Question: I can't understand this error:
In this call to method SetVolume, = <PHONE> and = 93552000. Volume is an Integer property, and size is also Integer, as you can see.
The class is a partial class of a dbml entity class, however this Volume property is NOT a column in the database, it exist only in the partial class, as a "business object property".
shows:
: In order to evaluate an indexed property, the property must be qualified and the arguments must be explicitly supplied by the user.

What may cause this...?
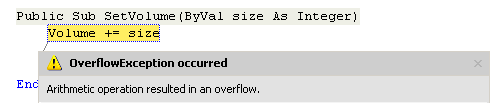
Answer: The maximum value of an integer (which is signed) is '<PHONE>'. If that value overflows, an exception is thrown to prevent unexpected behavior of your program.
If that exception wouldn't be thrown, you'd have a value of '-<PHONE>' for your 'Volume', which is most probably not wanted.
Solution: Use an 'Int64' for your volume. With a max value of '9223372036854775807', you're probably more on the safe side.